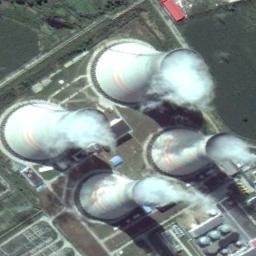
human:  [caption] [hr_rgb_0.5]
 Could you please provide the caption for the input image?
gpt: There is a round space next to this thermal power station .

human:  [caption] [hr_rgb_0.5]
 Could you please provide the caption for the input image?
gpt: The thermal power station is on the grass next to some buildings with white mist above .

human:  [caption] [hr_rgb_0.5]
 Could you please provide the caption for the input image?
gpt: Four cooling towers are steaming in a thermal power station .

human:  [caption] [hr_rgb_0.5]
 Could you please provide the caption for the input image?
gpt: Many buildings are near the thermal power station .

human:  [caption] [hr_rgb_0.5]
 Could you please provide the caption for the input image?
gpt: There are four chimneys on the thermal power station .